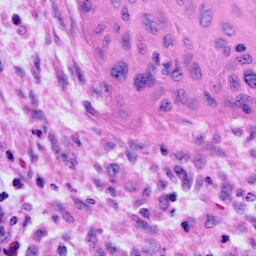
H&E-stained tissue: Cervix